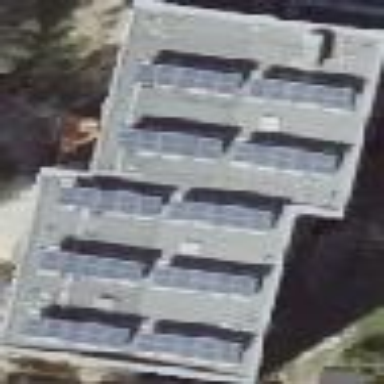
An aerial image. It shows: Kindergarten building with flat roof.